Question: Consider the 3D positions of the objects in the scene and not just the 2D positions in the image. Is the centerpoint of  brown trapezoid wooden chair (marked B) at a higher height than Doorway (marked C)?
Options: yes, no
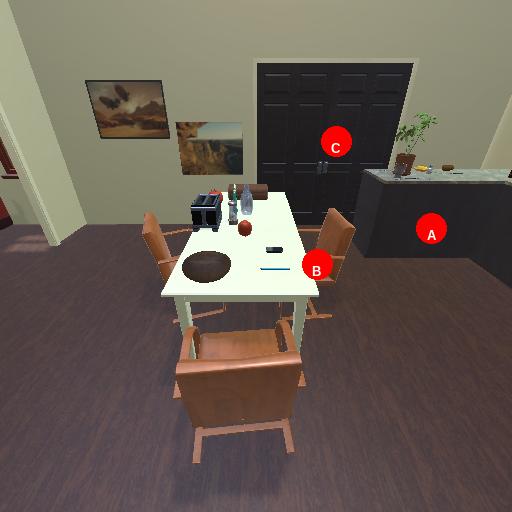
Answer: yes